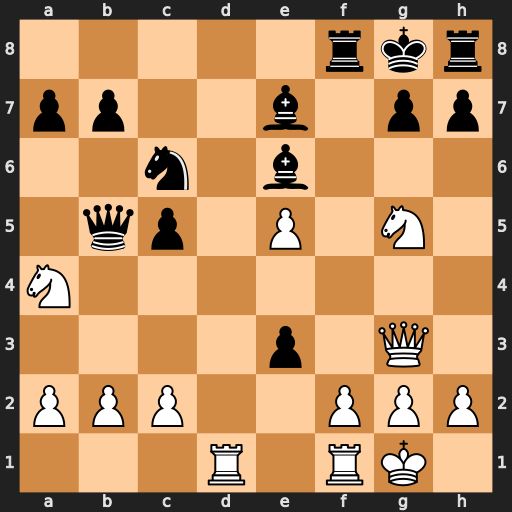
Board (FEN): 5rkr/pp2b1pp/2n1b3/1qp1P1N1/N7/4p1Q1/PPP2PPP/3R1RK1
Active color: w
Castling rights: -
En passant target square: -
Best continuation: Nxe6 Rf7 fxe3